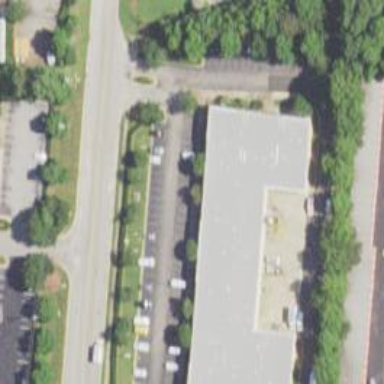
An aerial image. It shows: Commercial building.